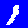
Digit: 1